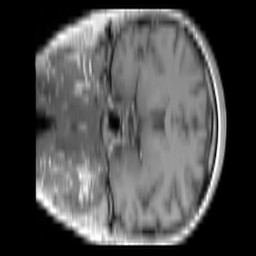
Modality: T1w
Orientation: coronal
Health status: ill
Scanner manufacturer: siemens
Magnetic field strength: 3 T
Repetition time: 0.4 s
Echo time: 0.00246 s